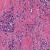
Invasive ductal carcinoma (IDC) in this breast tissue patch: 1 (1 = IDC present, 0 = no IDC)